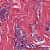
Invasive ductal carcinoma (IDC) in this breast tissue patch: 0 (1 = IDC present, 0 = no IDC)